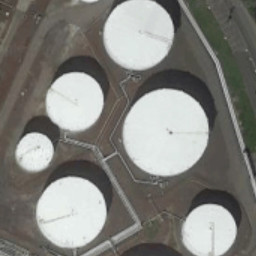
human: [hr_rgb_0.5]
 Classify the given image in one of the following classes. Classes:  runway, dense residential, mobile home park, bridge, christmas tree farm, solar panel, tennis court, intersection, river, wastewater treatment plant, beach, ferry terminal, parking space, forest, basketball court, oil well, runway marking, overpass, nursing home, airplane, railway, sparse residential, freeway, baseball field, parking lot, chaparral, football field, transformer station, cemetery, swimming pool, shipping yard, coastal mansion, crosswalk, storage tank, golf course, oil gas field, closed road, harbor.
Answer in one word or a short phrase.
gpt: storage tank